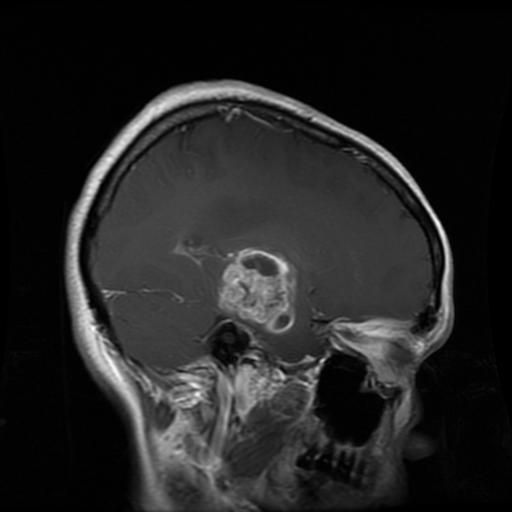
Label: glioma